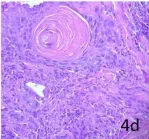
(d) Marked desmoplasia, and some nests, the neoplastic cells (also present in surgical border) are organized around concentric sheets of keratin (keratin beads). Diagnosis- Squamous cell carcinoma well-differentiated proliferative cells, generalized moderate ulcerative epidermitis.
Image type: pathology (h&e)